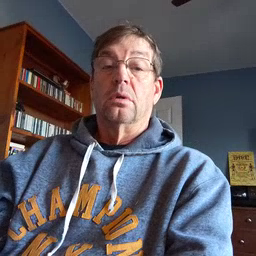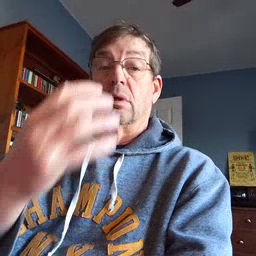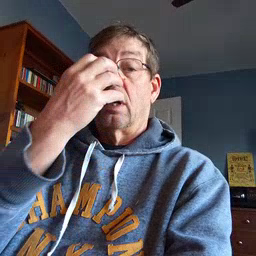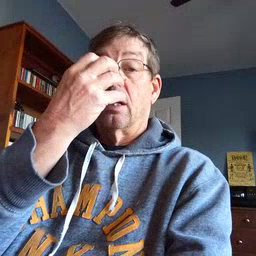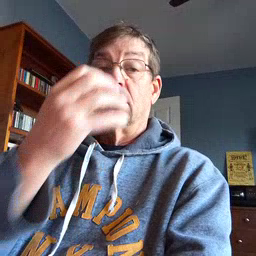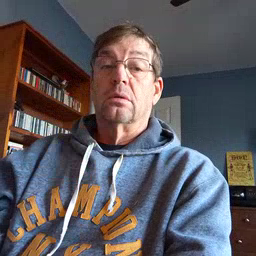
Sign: clown